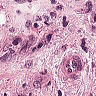
Metastatic tissue present: yes